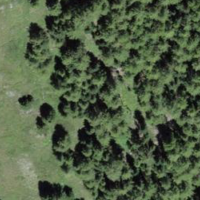
EUNIS habitat code: 43
Species observed at this site:
Cupido minimus
Lysandra coridon
Melanargia galathea